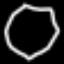
Label: octagon